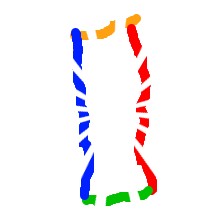
Shape: rectangle